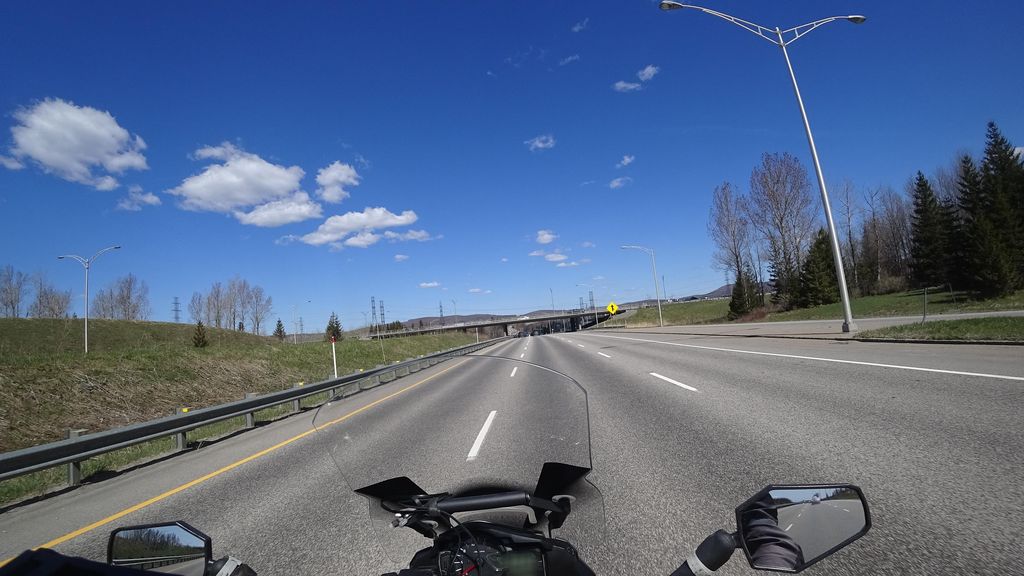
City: quebec_city